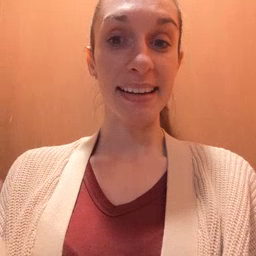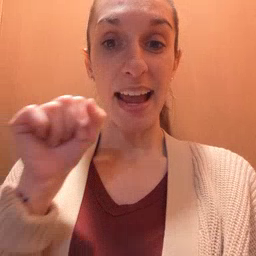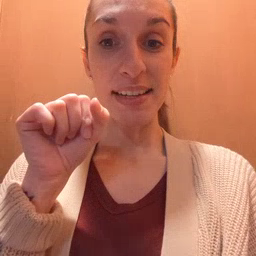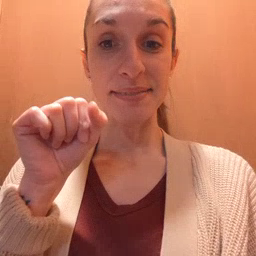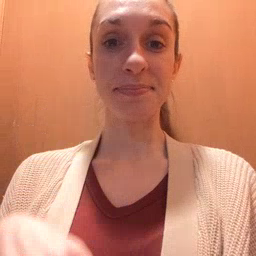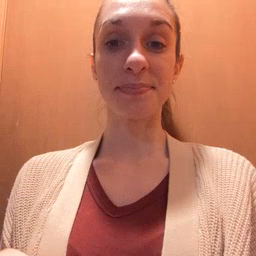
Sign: carrot